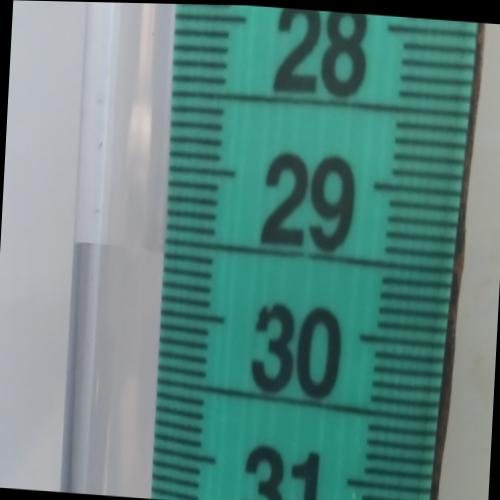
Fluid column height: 29.6 cm